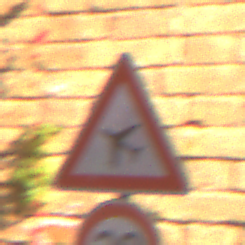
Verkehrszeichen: FlugbetriebRechts
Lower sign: Geschwindigkeit30
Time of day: MorningAfternoon
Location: Outdoor (Urban)
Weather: Clear
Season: NotSpecified
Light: Natural